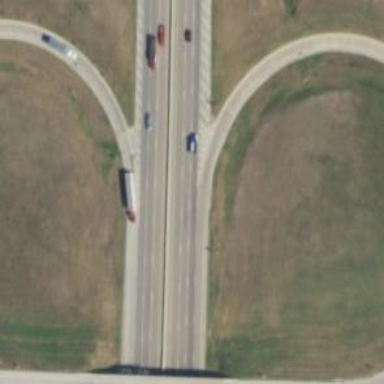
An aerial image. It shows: Motorway junction.